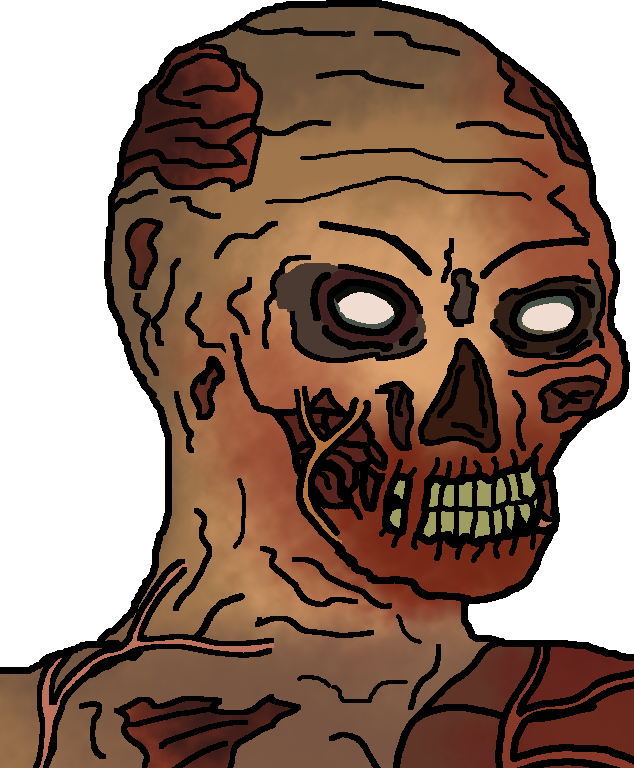
Label: 5_Oomer